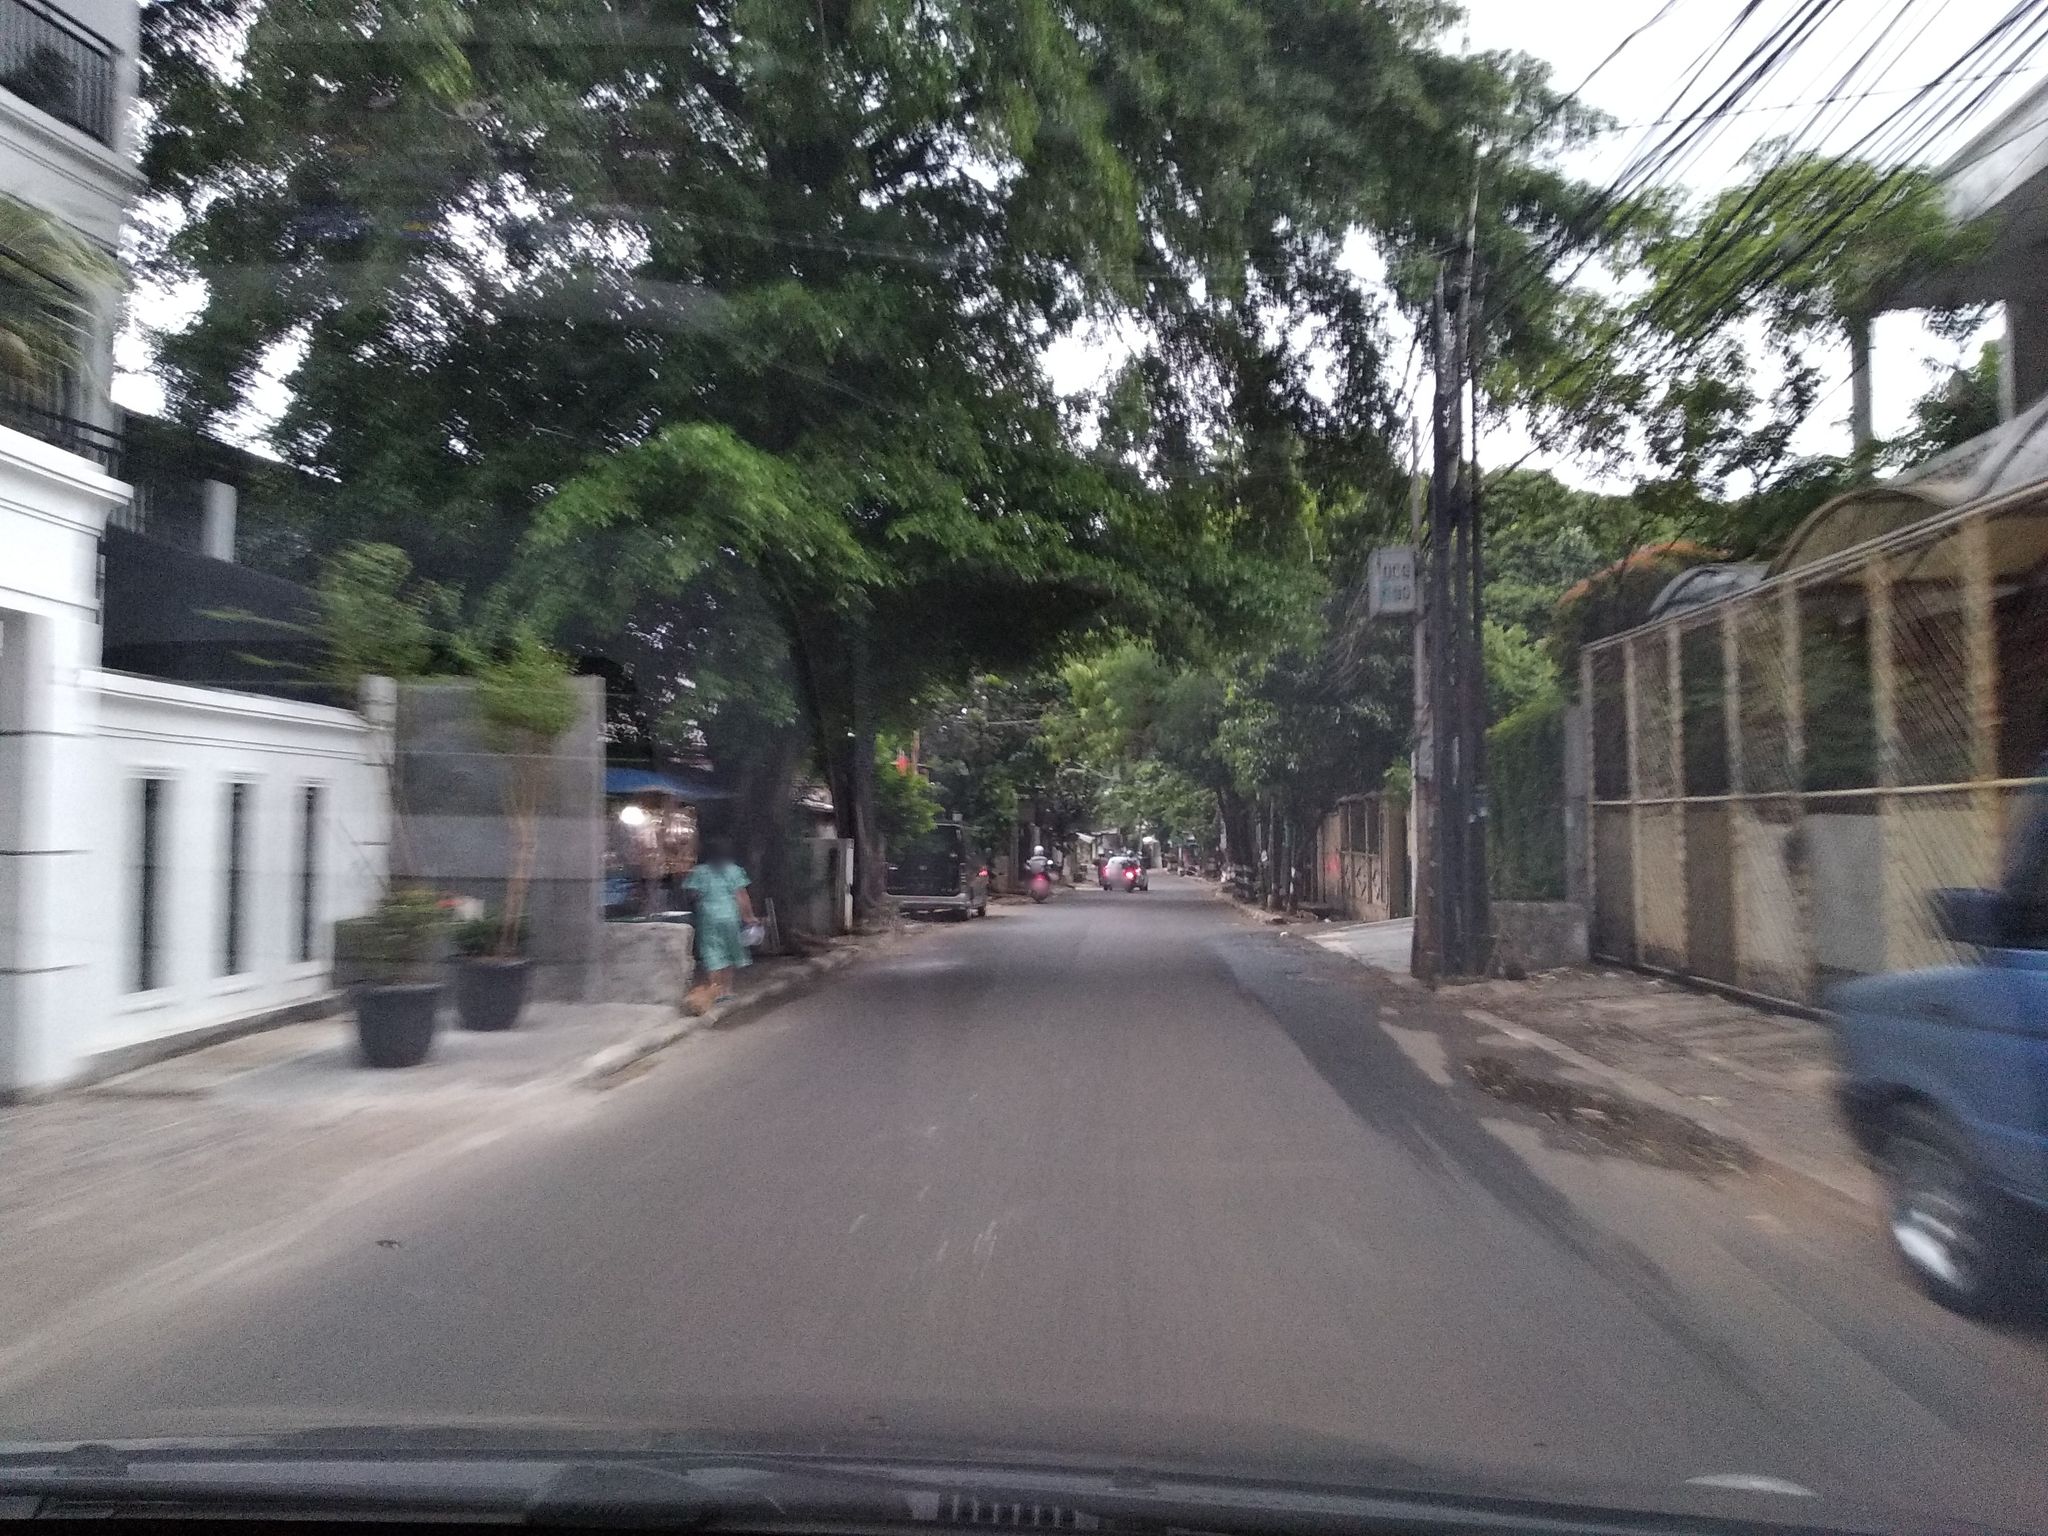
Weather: clear
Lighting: day
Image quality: good
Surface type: driving surface
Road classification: tertiary
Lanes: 2
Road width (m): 4
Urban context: urban centre
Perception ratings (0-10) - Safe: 7.61, Lively: 8.65, Beautiful: 7.95, Boring: 2.64, Depressing: 2.3, Wealthy: 3.42